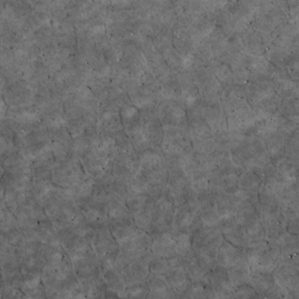
Label: non_frost